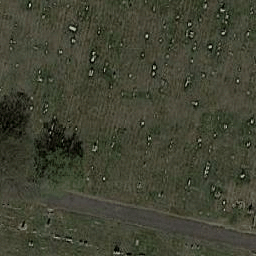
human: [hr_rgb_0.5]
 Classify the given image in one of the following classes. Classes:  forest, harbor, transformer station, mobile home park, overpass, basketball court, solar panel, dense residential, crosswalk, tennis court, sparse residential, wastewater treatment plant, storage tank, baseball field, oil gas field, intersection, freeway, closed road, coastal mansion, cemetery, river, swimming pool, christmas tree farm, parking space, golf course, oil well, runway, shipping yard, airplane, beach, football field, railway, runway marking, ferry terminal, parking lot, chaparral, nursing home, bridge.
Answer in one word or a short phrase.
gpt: cemetery